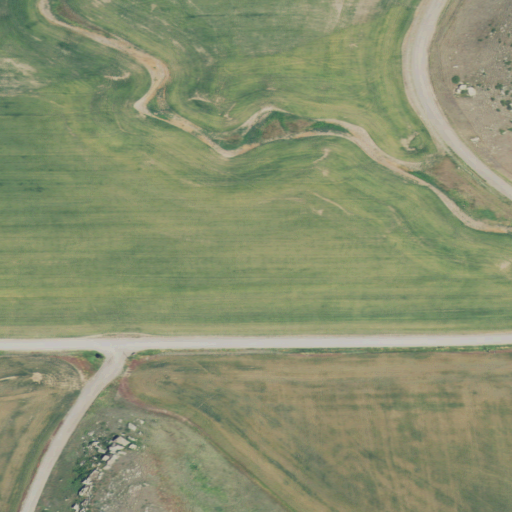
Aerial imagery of valley in Montana named Walker Coulee containing cultivated crops, grassland, open development, low intensity development, and shrub